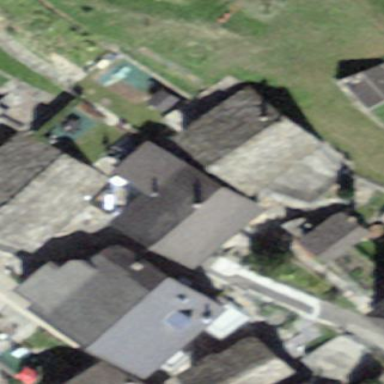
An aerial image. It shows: Simple and straightforward house.